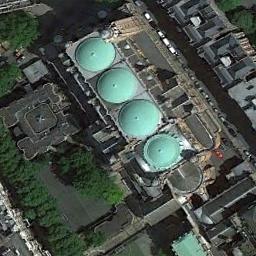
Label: church